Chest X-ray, PA view. Patient: 42 years old, sex M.
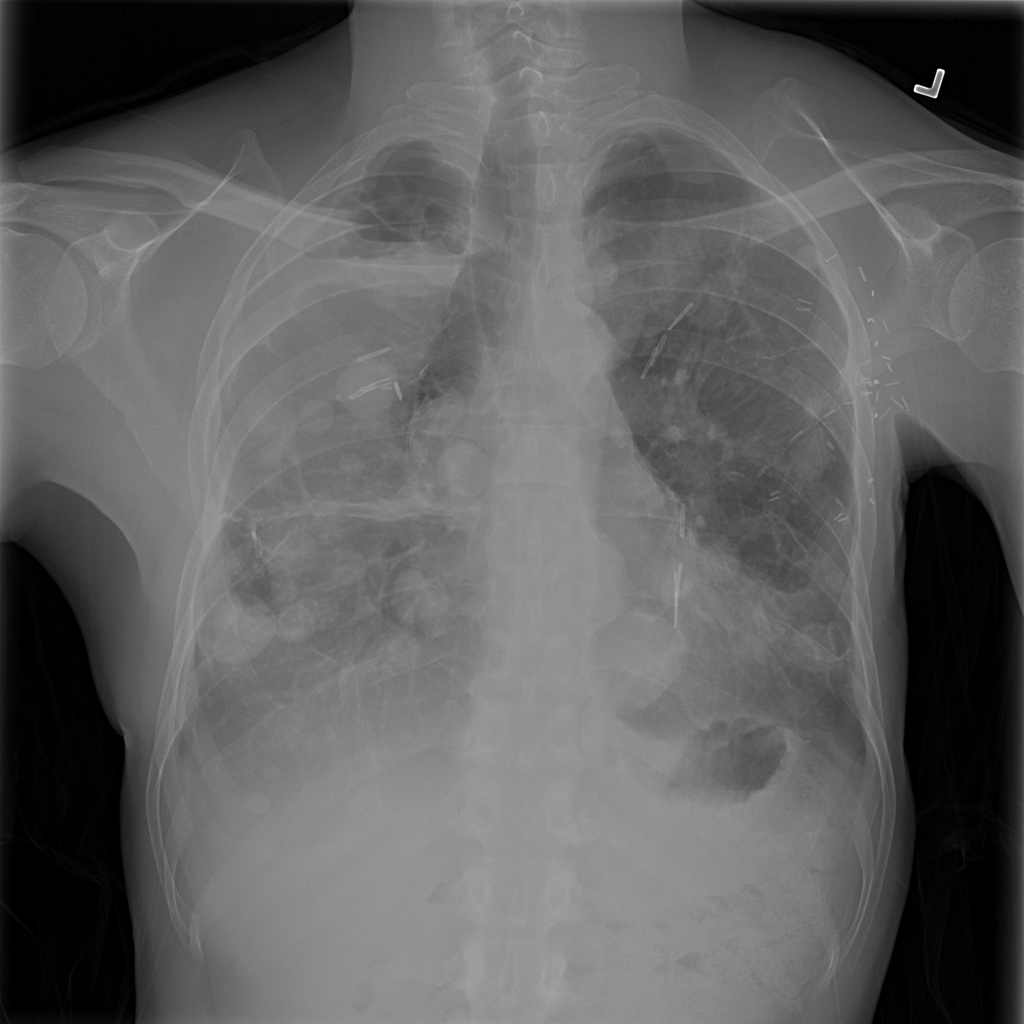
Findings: Effusion, Mass